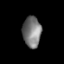
Tissue: lung
Cell type: Epithelial cells
Senescence score: 0.1677
Nuclear area (px): 555
Mean DAPI intensity: 120.959